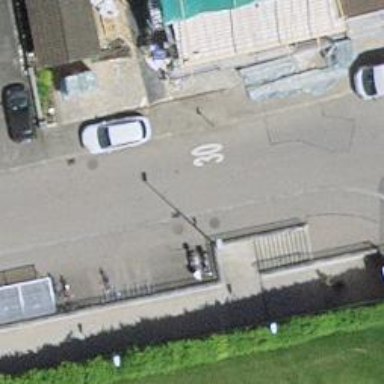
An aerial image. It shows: Asphalt steps along the road.